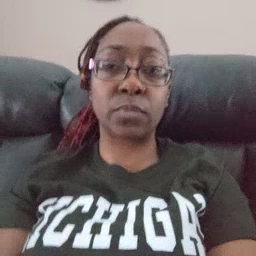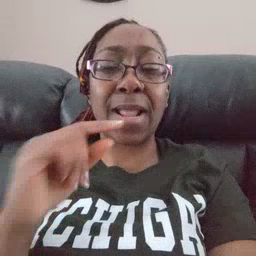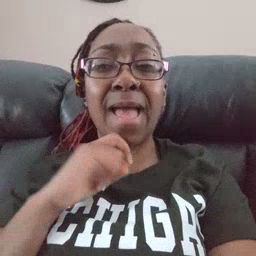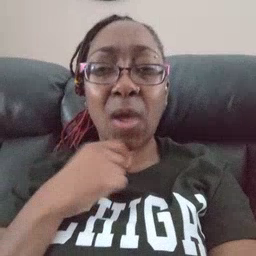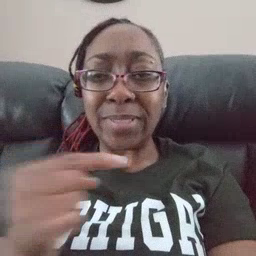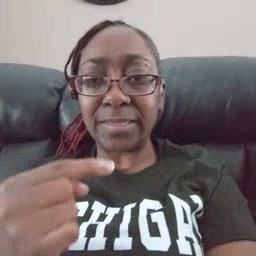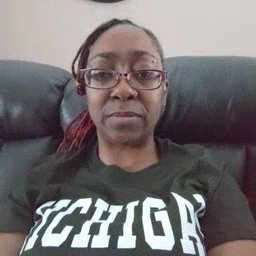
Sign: owie